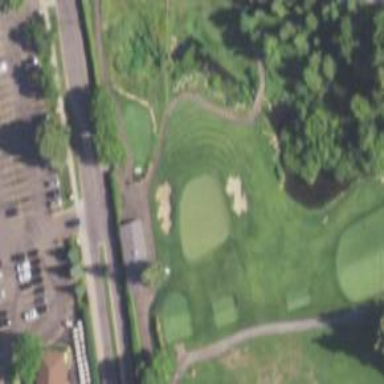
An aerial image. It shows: Golf hole.